Question: My Phalcon application has a layout with another layout inside of a div element of the main layout. My problem is that when the session time's out the login form (session/index) appears in the second layout. Here's a visual and the code that checks if the session is still active. I know what is happening. Just can't find a solution that preforms my desired action. Thanks.

'''
<?php
use Phalcon\Mvc\Controller;
use Phalcon\Mvc\Dispatcher;
class ControllerBase extends Controller
{
protected function initialize()
{
$this->tag->setTitle('Website | ' . $this->view->H1Tag);
$this->flash->output();
}
public function beforeExecuteRoute(Dispatcher $dispatcher)
{
if (!$this->session->has('auth') && $dispatcher->getControllerName() != 'session') {
$dispatcher->forward(['controller' => 'session', 'action' => 'index']);
return false;
}
}
}
'''
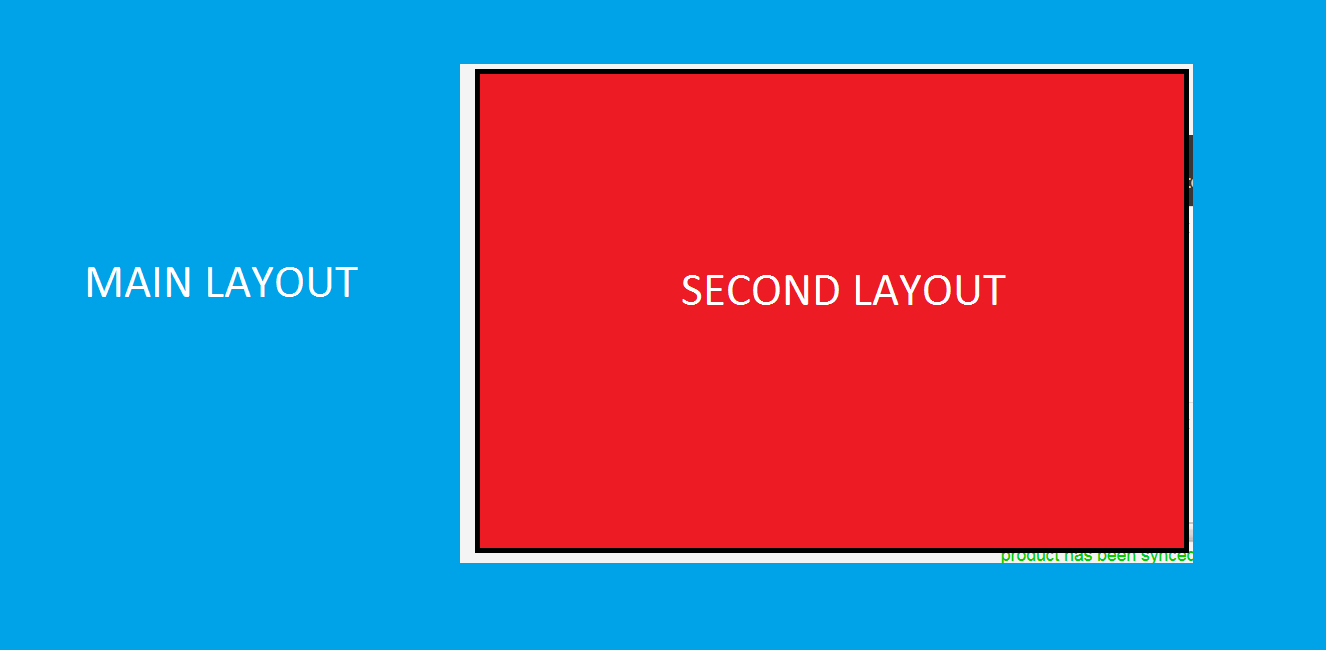
Answer: You might have to inject JS in your script: before redirecting to the login page, something like:
'''
<?php echo "<script>window.top.location.href = "http://www.yourdomain/login";</script>"; ?>
'''
As a server-side language, PHP can't escape the iframe by itself.